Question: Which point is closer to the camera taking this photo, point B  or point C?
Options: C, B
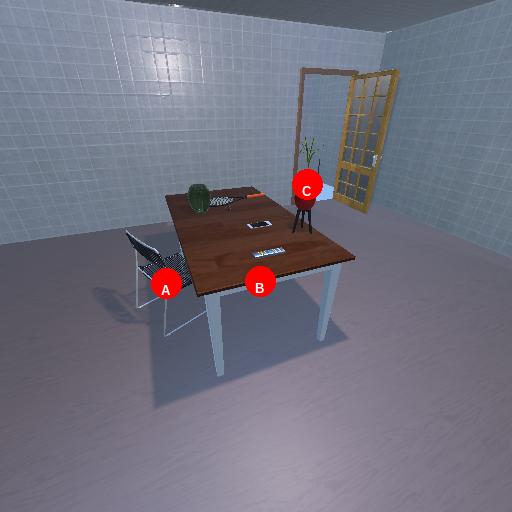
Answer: C